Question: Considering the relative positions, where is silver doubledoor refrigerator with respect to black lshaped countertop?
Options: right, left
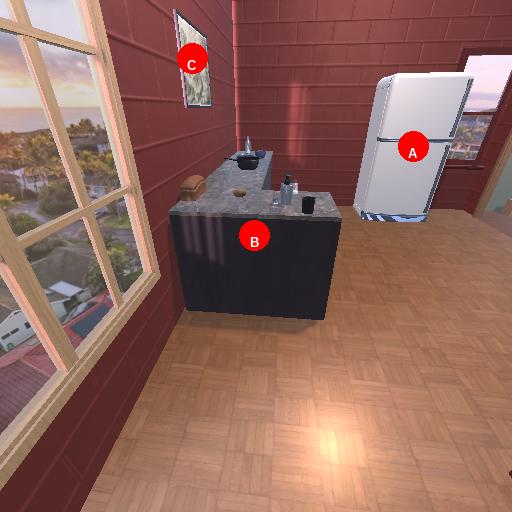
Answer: right